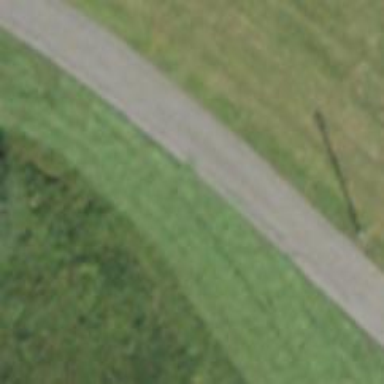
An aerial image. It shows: Unclassified paved road.